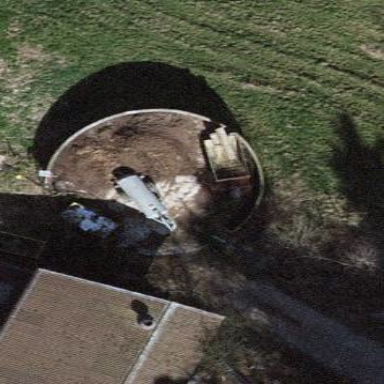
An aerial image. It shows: Storage tank that is man-made.